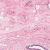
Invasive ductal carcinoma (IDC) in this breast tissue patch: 0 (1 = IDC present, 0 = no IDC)